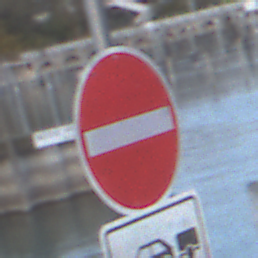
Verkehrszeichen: VerbotDerEinfahrt
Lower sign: MehrspurigeFahrzeugeFrei2
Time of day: SunriseSunset
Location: Outdoor (Suburban)
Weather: PartlyCloudy
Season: NotSpecified
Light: Natural